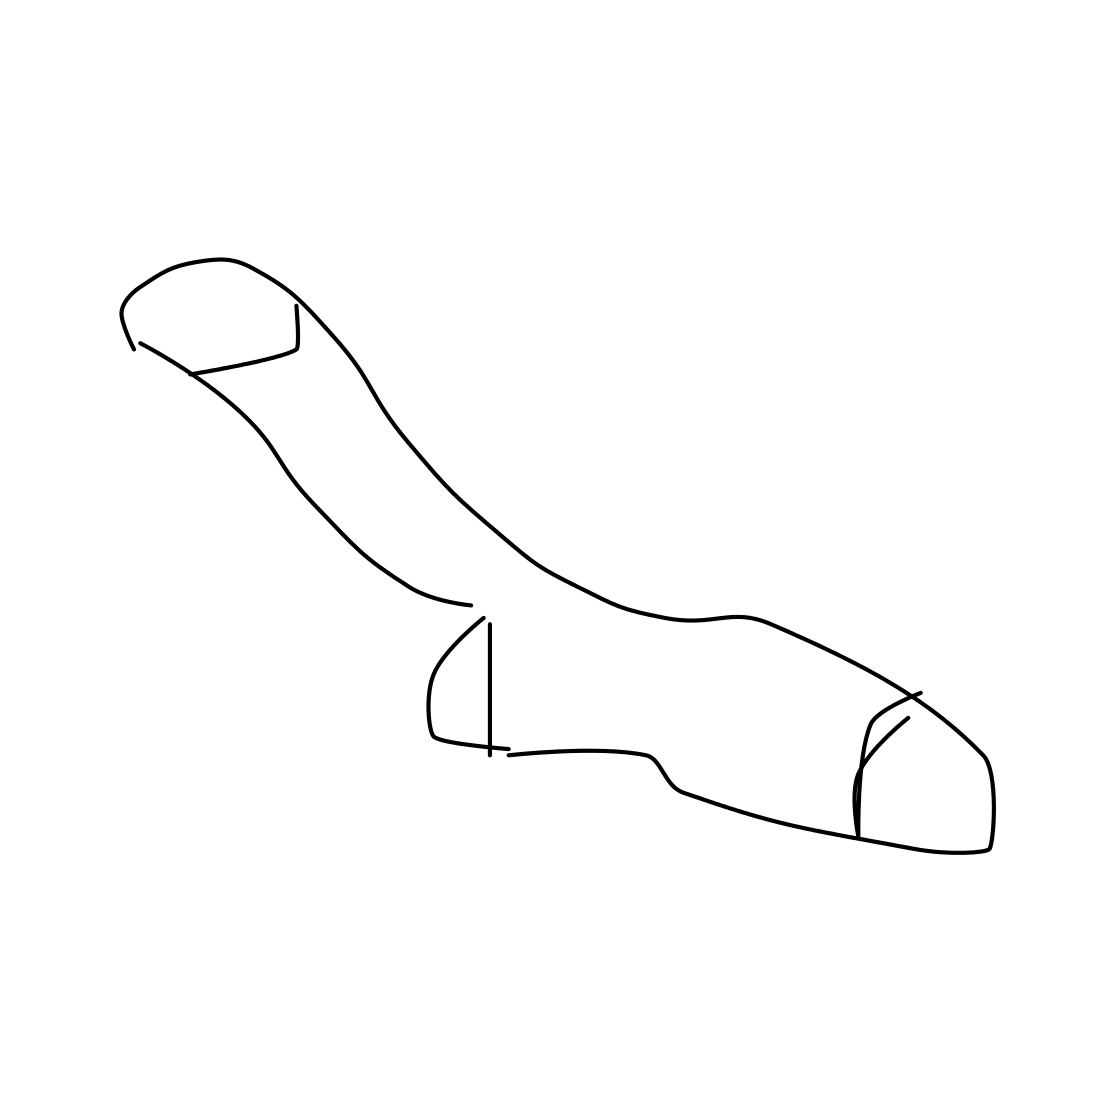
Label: socks